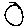
Label: circle